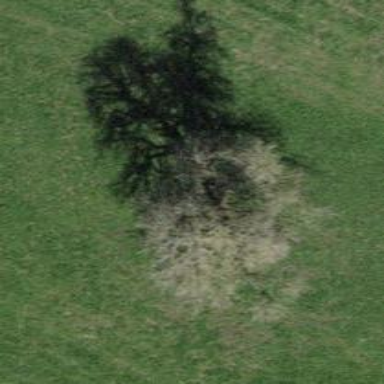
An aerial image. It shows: Beautiful tree in nature.